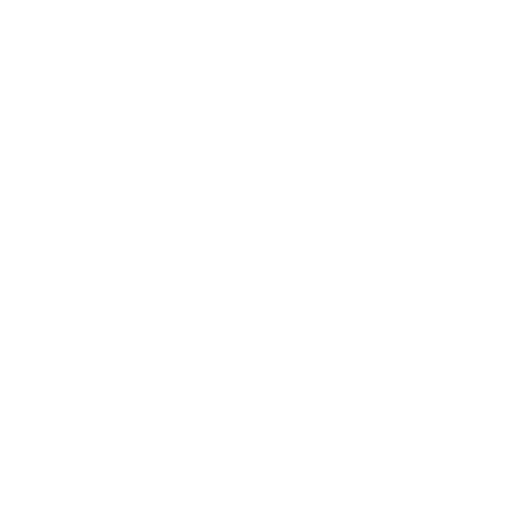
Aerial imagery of cape in Alaska named Scott Point containing only unknown